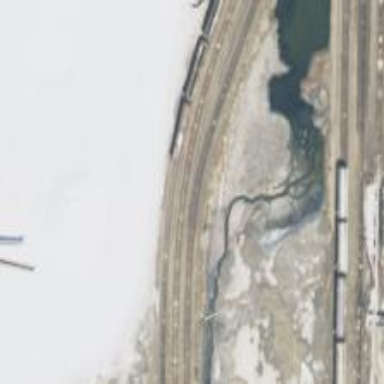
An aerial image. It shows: Railway spur service.